Question: There's something wrong with my jQuery popup dialog. Only the image and the "close" hyperlink is appearing. I was thinking I would get a nice-looking UI as per this example: <URL>
Here is what is happening:

Here is my code:
'''
theDiv.append('<div id="editDialog"></div>');
$("#editDialog").dialog({
height: 350,
width: 400,
modal: true,
position: 'center',
autoOpen:true,
title:'Hello World',
zIndex: 10000,
overlay: { opacity: 0.5, background: 'black'}
});
'''
Thanks for any help here.
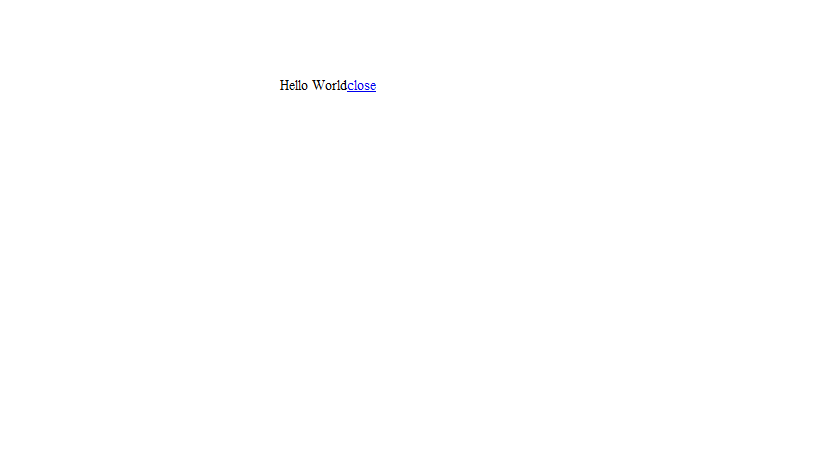
Answer: From the comments i understand that you should read this guide: <URL>